高一 · 立体几何学
已知正方体 $A B C D-A_{1} B_{1} C_{1} D_{1}$ 中, $M, N$ 分别为 $A B, A A_{1}$ 的中点, 则异面直线 $C_{1} M$ 与 $B N$ 所成角的大小为
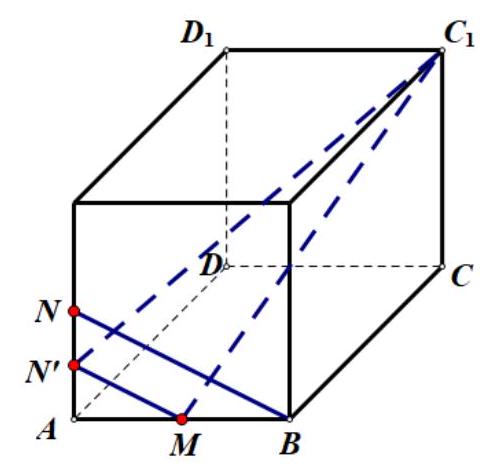
$30^{\circ}$
B. $45^{\circ}$
C. $60^{\circ}$
D. $90^{\circ}$
答案: D
解析: 【分析】

根据题意画出图形, 可将异面直线转化共面的相交直线, 再进行求解

【详解】

如图:

作 $A N$ 的中点 $N^{\prime}$, 连接 $N^{\prime} M, C_{1} N^{\prime}$ 由题设可知 $N^{\prime} M / / B N$, 则异面直线 $C_{1} M$ 与 $B N$所成角为 $\angle N^{\prime} M C_{1}$ 或其补角, 设正方体的边长为 4 , 由几何关系可得, $\left|N^{\prime} M\right|=\sqrt{5}$ ， $\left|C_{1} M\right|=6,\left|C_{1} N^{\prime}\right|=\sqrt{41}$, 得 $\left|C_{1} N^{\prime}\right|^{2}=\left|N^{\prime} M\right|^{2}+\left|C_{1} M\right|^{2}$, 即 $\angle N^{\prime} M C_{1}=90^{\circ}$

故选 D

【点睛】

本题考查异面直线的求法, 属于基础题